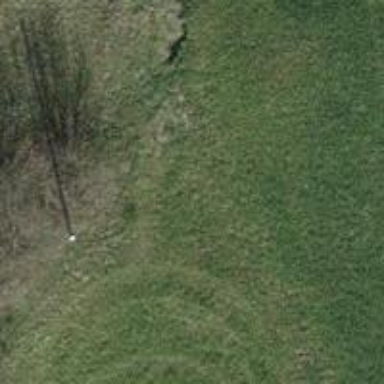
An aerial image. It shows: Grass path.